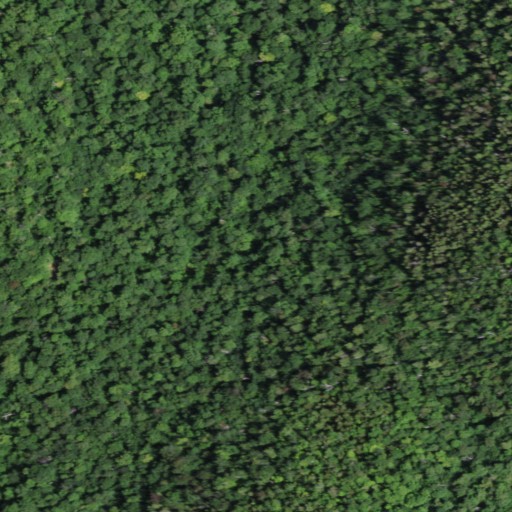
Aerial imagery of mountain in New York named Peaked Hills containing deciduous forest, mixed forest, evergreen forest, and pasture